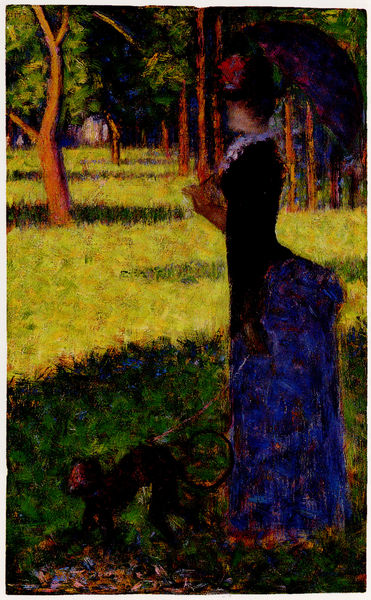
Titel: La Femme au singe
Künstler: Georges Pierre Seurat
Standort: Northampton (Massachusetts)
Institution: Smith College Museum of Art
Schlagwörter: baum, blau, feder, gemälde, laub, schatten, baumstämme, bäume, gelb, grün, impressionismus, blume, braun, elegant, frau, haar, handschuhe, hut, kleid, licht, orange, paris, anlage, blüte, dame, gras, haus, hund, park, rose, rot, schirm, sonnenschirm, wiese, rock, jacke, bluse, gesicht, kragen, spitze, hände, öl, baumstamm, sonne, gold, wald, affe, garten, gesäß, hintern, sommer, divisionismus, leine, pointilismus, lila, violett, ausflug, promenade, stämme, seitenansicht, rüschen, punkte, melone, spaziergang, tasche, lichtflecken, sonnenschein, seurat, plein air, hundeleine, pointillismus, pointilistisch, postimpressionismus, georges seurat, neoimpressionismus, farbstriche, george seurat, cul de paris, meerkatze, kragn, blühte, brün, asen